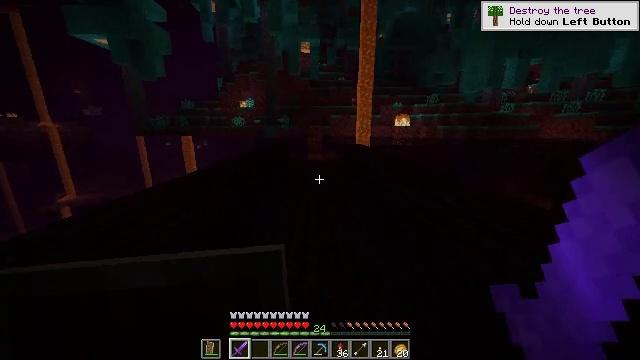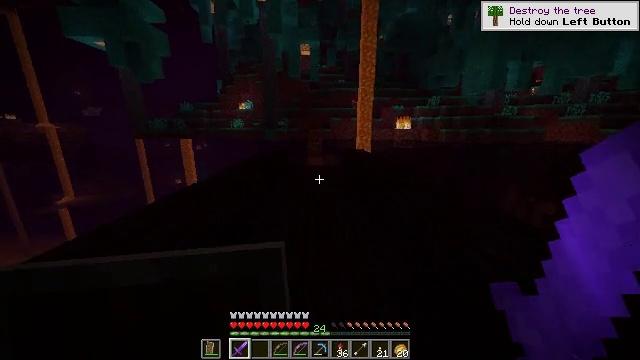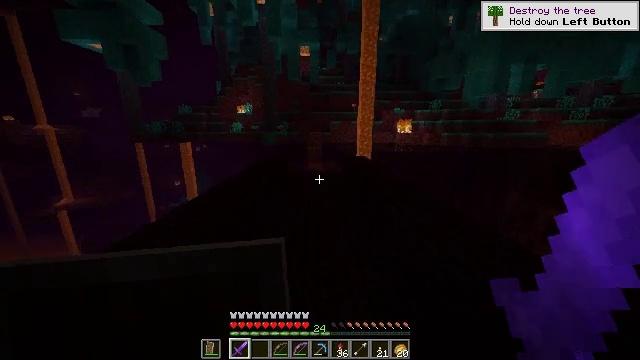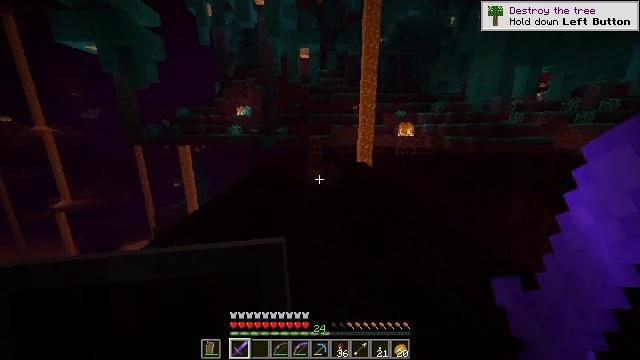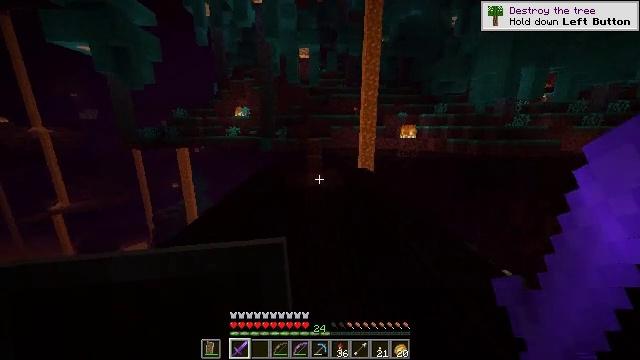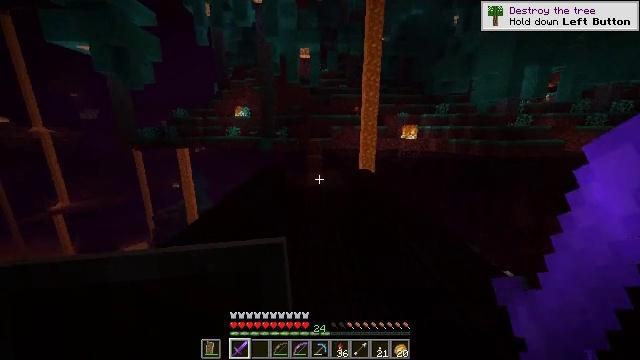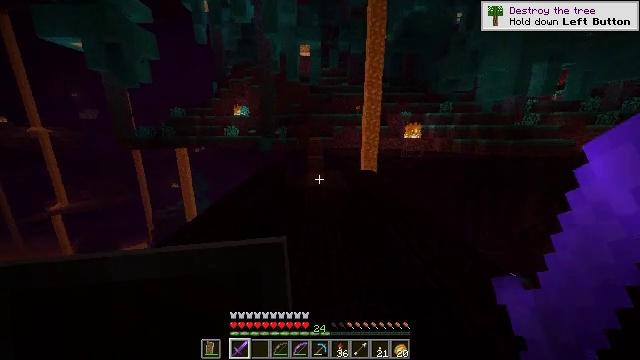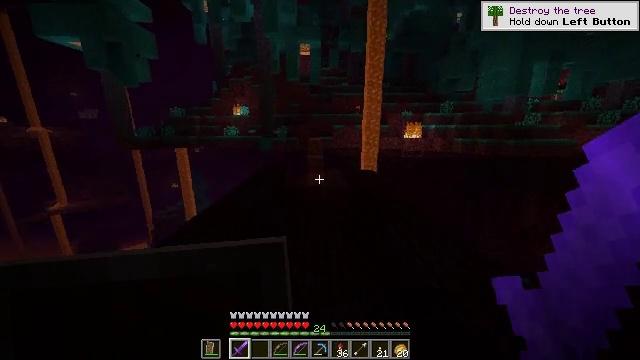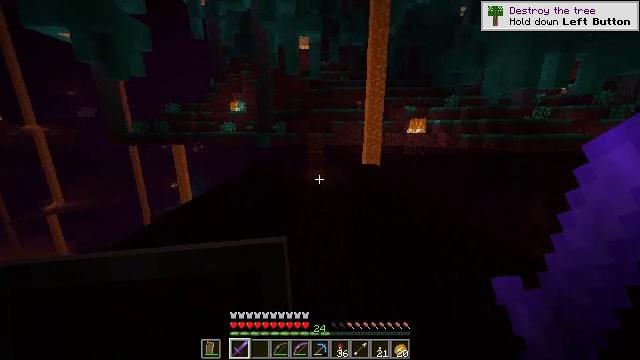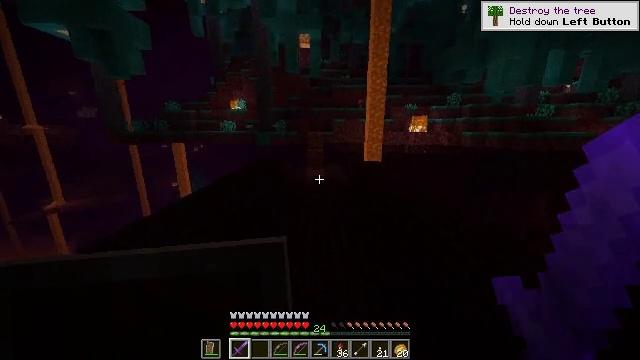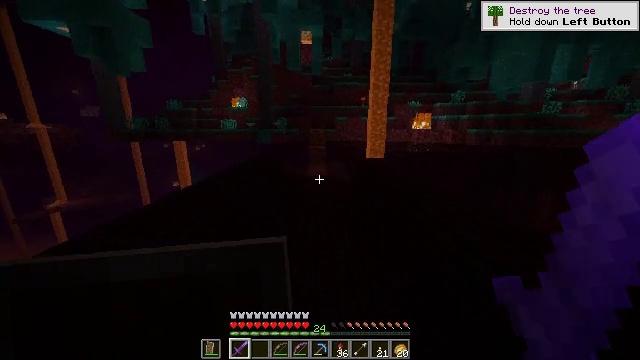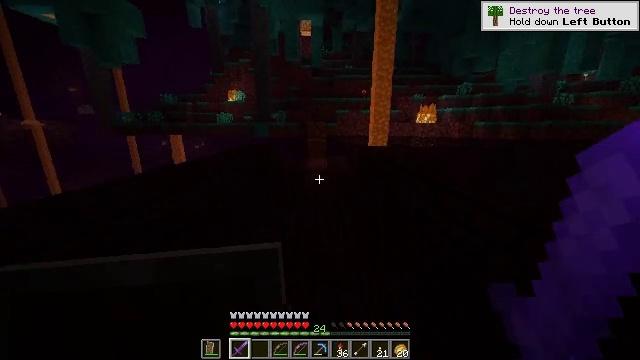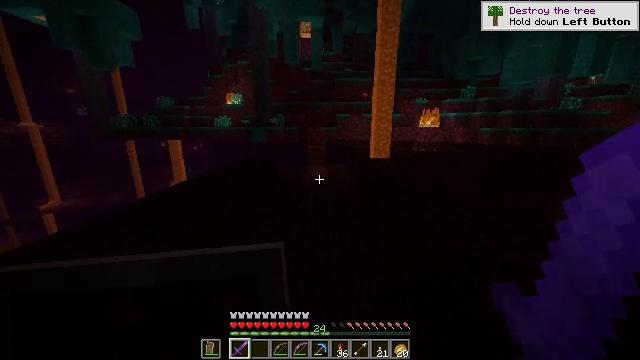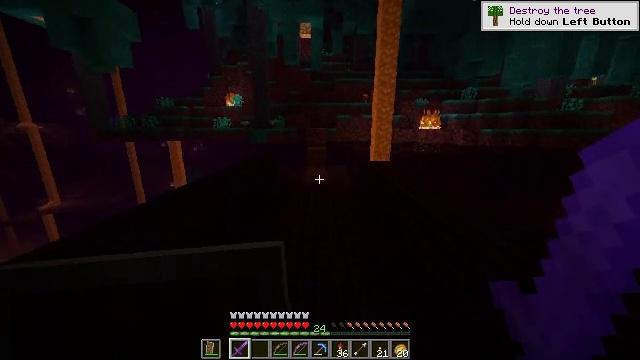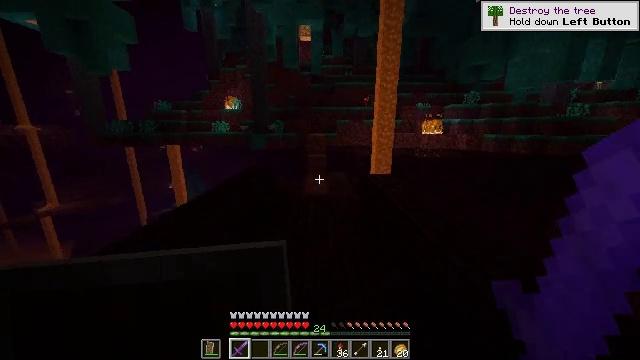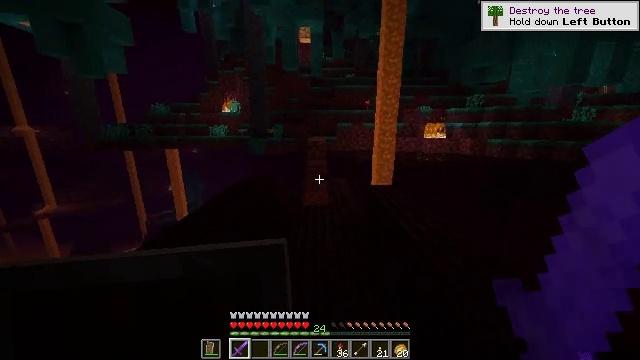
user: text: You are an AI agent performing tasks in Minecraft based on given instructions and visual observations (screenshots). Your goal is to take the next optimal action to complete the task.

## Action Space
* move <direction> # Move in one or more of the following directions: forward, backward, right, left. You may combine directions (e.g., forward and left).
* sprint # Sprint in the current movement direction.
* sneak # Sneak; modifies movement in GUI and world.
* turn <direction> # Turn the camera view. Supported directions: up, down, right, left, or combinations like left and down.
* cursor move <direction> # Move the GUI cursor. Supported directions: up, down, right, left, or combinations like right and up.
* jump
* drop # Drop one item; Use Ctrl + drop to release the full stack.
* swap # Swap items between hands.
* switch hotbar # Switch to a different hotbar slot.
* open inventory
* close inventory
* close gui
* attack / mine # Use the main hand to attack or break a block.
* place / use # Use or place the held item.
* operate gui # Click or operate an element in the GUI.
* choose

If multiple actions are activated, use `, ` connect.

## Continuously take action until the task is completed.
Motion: motion action
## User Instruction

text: Put out the fire.
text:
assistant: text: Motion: move forward, jump
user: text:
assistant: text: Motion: move forward, jump
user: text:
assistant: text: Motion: move forward, jump
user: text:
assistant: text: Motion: move forward, jump
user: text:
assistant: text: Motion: move forward, jump
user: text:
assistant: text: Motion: move forward, jump
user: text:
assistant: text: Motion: move forward, jump
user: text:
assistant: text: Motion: move forward, jump
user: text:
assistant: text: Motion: move forward, jump
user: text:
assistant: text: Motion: move forward, jump
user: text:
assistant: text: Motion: move forward, jump
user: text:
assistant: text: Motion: move forward, jump
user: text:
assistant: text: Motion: move forward, jump
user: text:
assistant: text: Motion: move forward, jump
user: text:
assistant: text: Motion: move forward, jump
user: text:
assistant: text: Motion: move forward, jump
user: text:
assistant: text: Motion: move forward, jump
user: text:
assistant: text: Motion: move forward, jump
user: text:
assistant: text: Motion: move forward, jump
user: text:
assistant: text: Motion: move forward, jump
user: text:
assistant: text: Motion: move forward, jump
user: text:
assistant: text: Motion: move forward, jump
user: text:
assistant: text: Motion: move forward, jump
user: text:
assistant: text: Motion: move forward, jump
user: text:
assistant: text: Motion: move forward, jump
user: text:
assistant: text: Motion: move forward, jump
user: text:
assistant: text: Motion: move forward, jump
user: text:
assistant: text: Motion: move forward, jump
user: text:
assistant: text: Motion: move forward, jump
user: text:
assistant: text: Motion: move forward